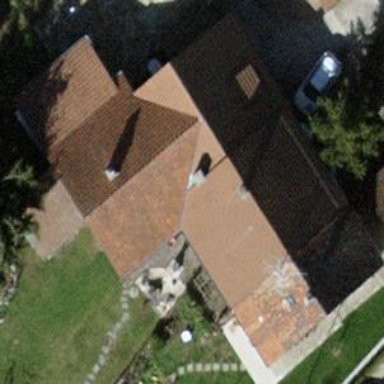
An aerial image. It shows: Detached building with gabled roof.